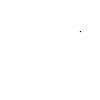
Particle: proton